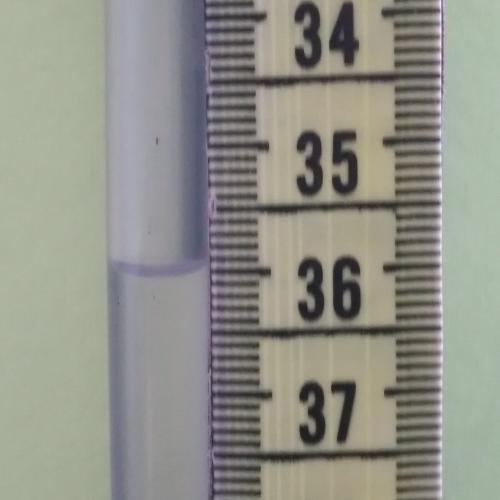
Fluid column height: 36.0 cm